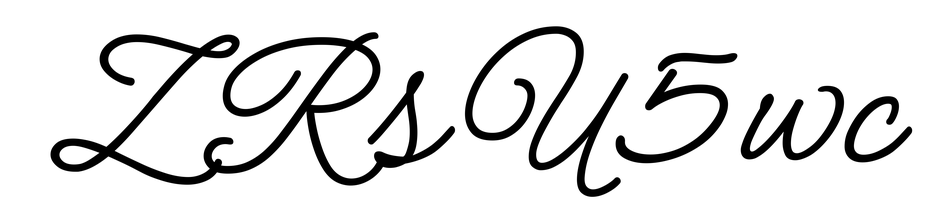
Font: MeowScript-Regular